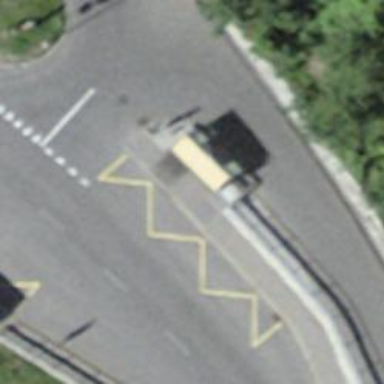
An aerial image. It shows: Bus stop with platform for public transport.